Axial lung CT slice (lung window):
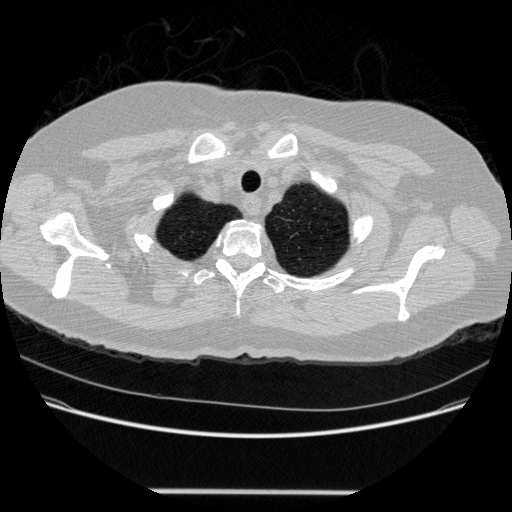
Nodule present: no